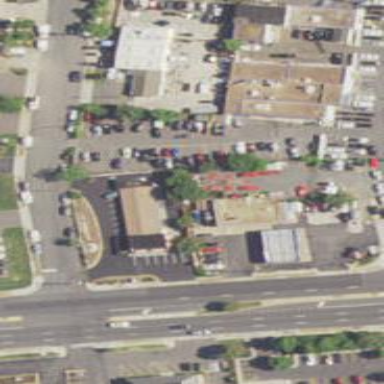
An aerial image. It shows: Retail area.